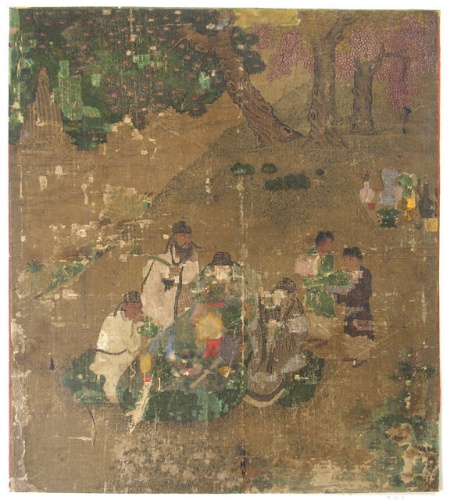
Artist: Wang Li Mu
Date: 18th century
Object type: Album leaf
Classification: Paintings
Medium: Album leaf; ink and color on silk
Culture: Korea
Period: Joseon dynasty (1392–1910)
Dimensions: 13 1/2 x 11 7/8 in. (34.3 x 30.2 cm)
Department: Asian Art
Credit line: Rogers Fund, 1915
Accession year: 1915
Repository: Metropolitan Museum of Art, New York, NY
Tags: Men